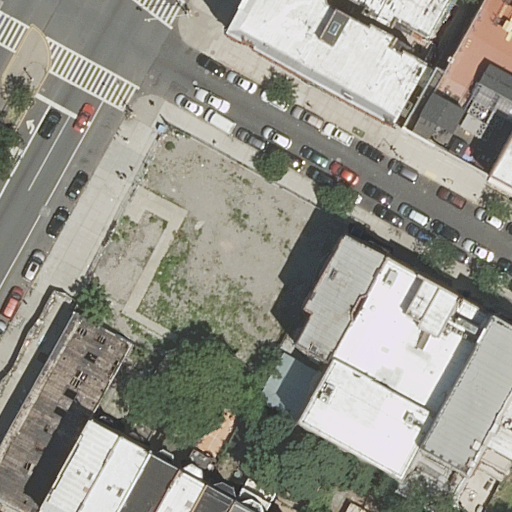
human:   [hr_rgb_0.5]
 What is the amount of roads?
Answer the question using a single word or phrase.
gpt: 4

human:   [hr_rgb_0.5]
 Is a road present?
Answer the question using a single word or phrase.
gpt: yes

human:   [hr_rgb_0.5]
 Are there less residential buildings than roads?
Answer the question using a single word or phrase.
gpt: no

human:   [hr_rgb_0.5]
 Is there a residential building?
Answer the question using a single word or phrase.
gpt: yes

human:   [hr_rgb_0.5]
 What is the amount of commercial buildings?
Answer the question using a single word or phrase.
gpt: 0

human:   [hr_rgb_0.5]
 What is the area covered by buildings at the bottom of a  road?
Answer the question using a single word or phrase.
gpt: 3189m2

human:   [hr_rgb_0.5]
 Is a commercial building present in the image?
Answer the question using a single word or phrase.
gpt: no

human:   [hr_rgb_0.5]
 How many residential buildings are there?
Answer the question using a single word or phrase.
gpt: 16

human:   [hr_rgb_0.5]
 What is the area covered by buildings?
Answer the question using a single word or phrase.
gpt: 3730m2

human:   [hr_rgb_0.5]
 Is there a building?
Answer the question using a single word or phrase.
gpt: yes

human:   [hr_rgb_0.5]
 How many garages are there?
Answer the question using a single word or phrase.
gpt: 0

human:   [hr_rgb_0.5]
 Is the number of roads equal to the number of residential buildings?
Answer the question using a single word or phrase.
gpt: no

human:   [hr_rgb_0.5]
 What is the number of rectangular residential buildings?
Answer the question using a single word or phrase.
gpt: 11

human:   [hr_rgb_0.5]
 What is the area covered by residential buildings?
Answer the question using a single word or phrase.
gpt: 3730m2

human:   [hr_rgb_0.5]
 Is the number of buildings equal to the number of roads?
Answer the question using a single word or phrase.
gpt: no

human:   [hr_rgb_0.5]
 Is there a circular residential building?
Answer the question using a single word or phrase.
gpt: no

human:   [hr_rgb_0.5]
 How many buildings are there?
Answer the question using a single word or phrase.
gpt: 16

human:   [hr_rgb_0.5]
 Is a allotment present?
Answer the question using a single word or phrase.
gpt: no

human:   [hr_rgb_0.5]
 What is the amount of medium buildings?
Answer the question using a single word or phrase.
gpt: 5

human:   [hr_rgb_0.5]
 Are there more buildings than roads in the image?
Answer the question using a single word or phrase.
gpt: yes

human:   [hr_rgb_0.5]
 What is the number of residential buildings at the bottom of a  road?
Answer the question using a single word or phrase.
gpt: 13

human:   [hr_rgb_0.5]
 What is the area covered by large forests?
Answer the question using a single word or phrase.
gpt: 0m2

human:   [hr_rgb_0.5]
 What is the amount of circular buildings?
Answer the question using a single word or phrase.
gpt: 0

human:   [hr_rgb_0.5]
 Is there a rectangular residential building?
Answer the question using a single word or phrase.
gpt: yes

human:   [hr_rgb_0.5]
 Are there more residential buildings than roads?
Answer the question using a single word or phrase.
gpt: yes

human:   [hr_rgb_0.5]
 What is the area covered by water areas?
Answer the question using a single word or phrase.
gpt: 0m2

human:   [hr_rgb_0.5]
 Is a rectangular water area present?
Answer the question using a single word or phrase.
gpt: no

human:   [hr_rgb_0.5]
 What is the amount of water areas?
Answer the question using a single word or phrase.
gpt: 0

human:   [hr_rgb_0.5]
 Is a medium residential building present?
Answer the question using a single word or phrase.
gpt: yes

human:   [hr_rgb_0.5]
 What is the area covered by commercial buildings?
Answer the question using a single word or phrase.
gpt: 0m2

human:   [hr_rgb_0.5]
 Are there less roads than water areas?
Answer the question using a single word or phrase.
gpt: no

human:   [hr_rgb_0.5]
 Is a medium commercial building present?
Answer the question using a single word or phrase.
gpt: no

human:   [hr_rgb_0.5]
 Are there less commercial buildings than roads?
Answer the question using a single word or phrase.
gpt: yes

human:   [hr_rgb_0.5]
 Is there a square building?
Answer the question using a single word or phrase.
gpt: no

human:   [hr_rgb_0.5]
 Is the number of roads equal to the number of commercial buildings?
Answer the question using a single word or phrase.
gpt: no

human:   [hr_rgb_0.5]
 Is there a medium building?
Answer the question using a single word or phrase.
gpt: yes

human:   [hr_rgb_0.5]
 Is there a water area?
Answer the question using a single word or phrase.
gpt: no

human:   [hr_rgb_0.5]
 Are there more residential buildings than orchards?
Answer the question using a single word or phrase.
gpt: yes

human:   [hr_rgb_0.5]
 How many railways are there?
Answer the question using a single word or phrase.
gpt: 0

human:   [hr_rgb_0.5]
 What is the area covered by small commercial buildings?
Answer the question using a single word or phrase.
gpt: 0m2

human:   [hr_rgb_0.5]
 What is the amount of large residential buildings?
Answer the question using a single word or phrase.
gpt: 3

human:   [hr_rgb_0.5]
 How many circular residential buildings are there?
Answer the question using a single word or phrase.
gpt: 0

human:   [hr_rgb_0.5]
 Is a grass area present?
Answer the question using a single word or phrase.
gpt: no

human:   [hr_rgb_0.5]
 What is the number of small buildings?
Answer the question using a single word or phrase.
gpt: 8

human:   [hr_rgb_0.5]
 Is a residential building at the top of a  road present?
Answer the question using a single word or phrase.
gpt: yes

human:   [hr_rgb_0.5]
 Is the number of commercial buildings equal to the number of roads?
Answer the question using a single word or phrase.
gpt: no

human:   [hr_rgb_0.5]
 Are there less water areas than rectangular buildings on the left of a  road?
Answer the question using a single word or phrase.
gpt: yes

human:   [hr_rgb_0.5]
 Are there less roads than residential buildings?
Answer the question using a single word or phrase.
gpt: yes

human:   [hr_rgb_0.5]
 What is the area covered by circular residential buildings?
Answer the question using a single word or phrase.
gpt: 0m2

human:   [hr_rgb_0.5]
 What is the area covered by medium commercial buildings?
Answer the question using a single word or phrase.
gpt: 0m2

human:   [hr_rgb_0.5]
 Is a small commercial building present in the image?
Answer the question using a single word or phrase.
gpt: no

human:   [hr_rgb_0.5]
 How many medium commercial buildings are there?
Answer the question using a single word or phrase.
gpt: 0

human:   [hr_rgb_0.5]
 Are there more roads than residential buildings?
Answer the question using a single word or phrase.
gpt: no

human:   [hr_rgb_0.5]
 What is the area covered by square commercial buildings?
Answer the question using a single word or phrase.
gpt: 0m2

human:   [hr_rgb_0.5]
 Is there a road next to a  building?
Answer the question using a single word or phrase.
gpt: yes

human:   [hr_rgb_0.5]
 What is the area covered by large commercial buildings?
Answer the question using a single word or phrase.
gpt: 0m2

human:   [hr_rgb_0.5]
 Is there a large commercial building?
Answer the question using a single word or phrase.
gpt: no

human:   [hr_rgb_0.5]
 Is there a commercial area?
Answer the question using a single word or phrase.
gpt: no

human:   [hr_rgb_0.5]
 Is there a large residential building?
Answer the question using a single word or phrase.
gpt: yes

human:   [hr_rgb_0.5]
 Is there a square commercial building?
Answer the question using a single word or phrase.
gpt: no

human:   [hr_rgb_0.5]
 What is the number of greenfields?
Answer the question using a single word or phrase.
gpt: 0

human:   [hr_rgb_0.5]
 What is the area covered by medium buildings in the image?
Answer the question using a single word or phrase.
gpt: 978m2

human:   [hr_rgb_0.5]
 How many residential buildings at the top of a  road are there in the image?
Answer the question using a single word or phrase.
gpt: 3

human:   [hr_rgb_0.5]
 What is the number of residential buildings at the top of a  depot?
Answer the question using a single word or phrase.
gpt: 0